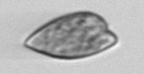
Label: Prorocentrum_dentatum